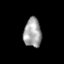
Tissue: skin
Cell type: Epithelial cells
Senescence score: 0.2042
Nuclear area (px): 504
Mean DAPI intensity: 161.085